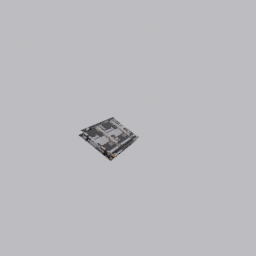
Label: architecture